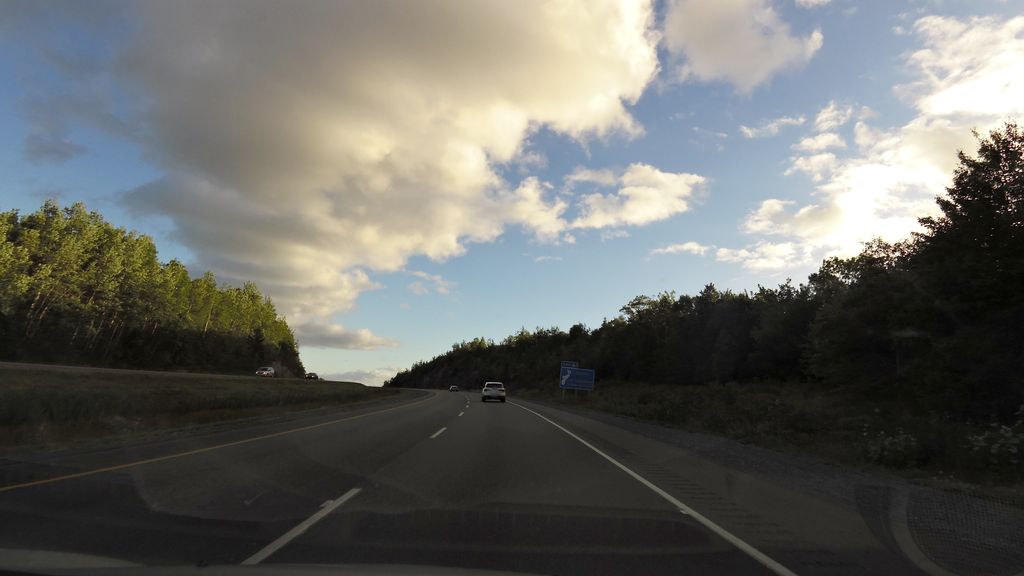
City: halifax